Диск с шероховатой поверхностью расположен на наклонной плоскости, составляющей угол $\theta$ с горизонтом, и вращается с угловой скоростью $\Omega$ вокруг оси, проходящей через его центр и перпендикулярной плоскости. На диск кладут шар радиуса $R$ и массы $m$ и сообщают ему скорость такую, что он начинает двигаться по прямой. Считать, что на протяжении всего процесса движения, шар движется без проскальзывания, о угловая скорость диска поддерживается постоянной.
Какую скорость сообщили шару?
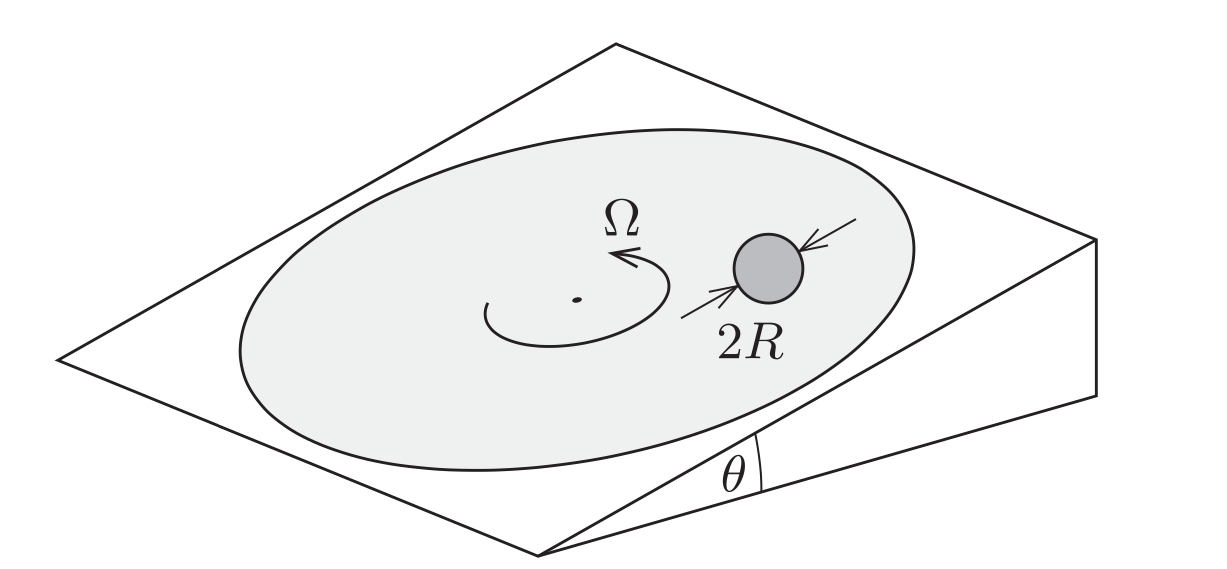
Ответ: $v = \frac{5g\sin{\theta}}{2\Omega}$
Темы:
T, ★, Механика, Шар, 200 задач, Динамика твердого тела